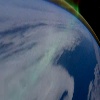
Label: cloud